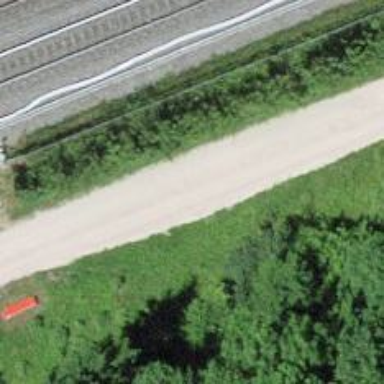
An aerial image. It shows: Gravel track with grade 2 quality.